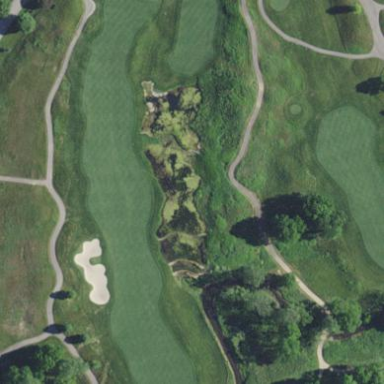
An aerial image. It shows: Rough grassy area used for golf.